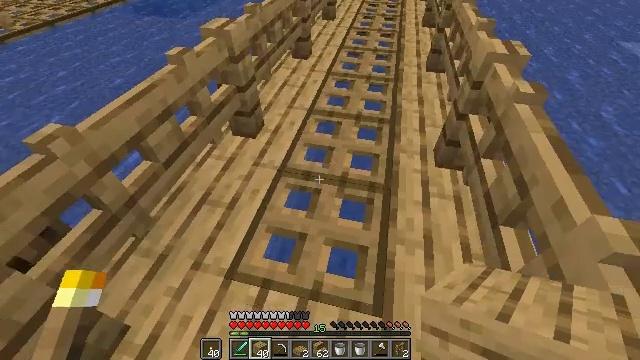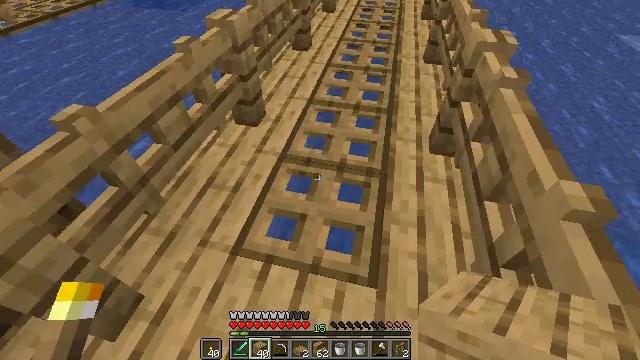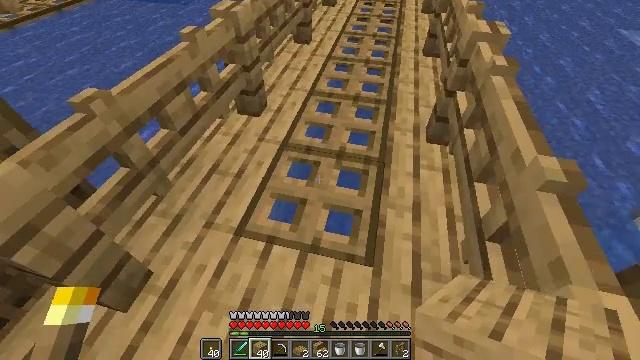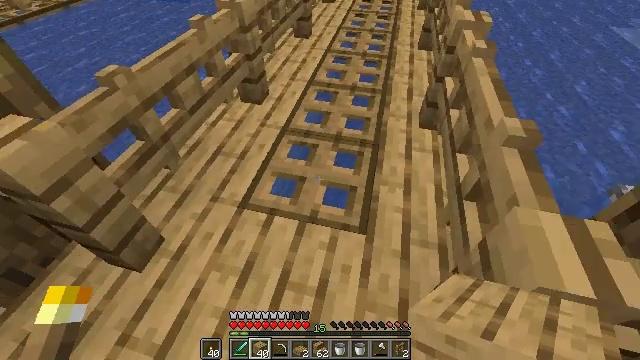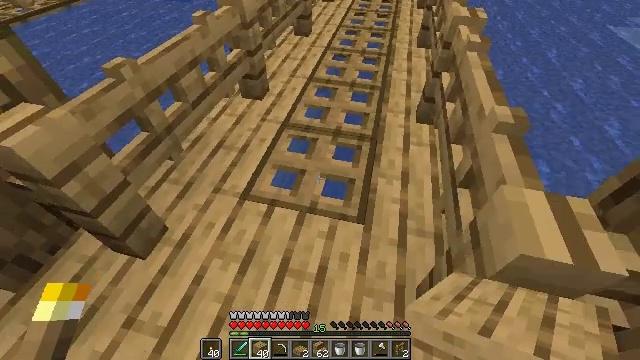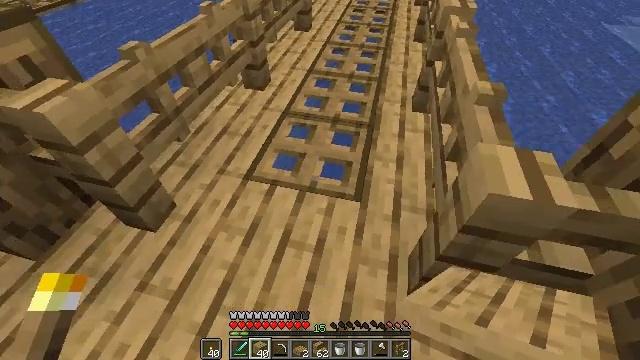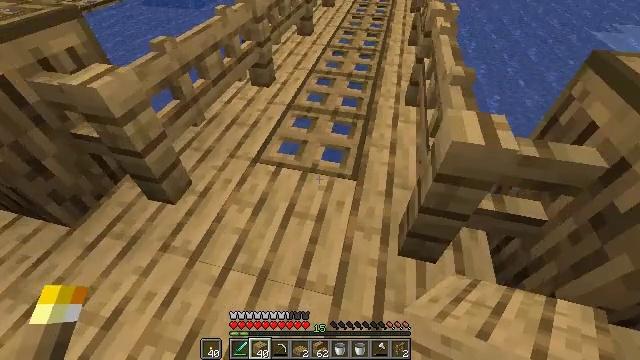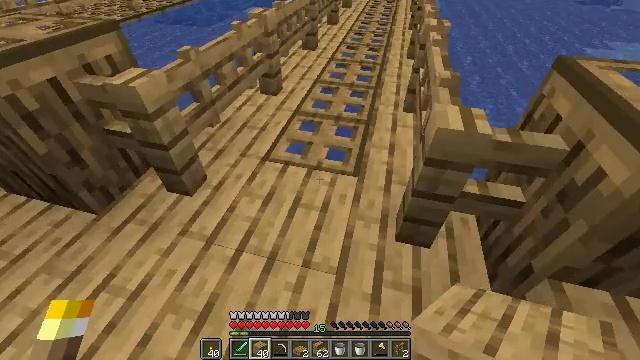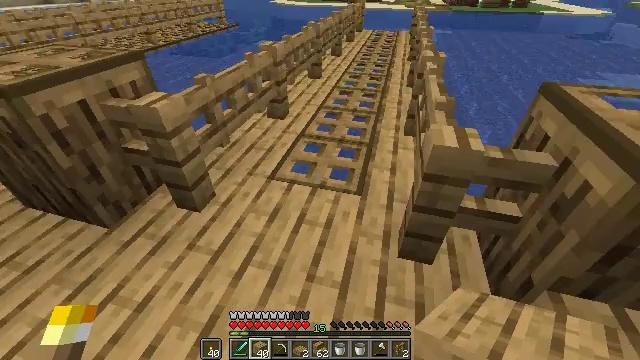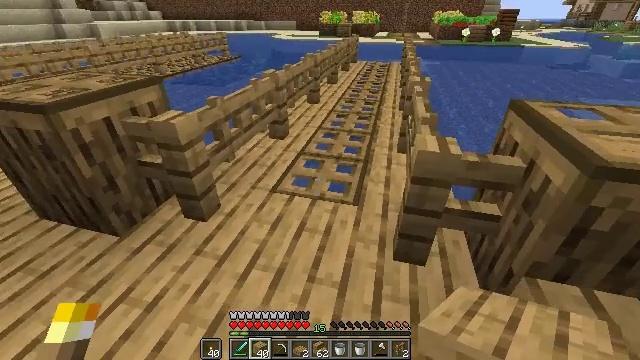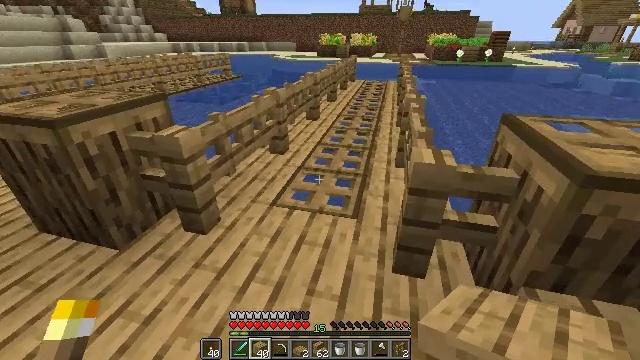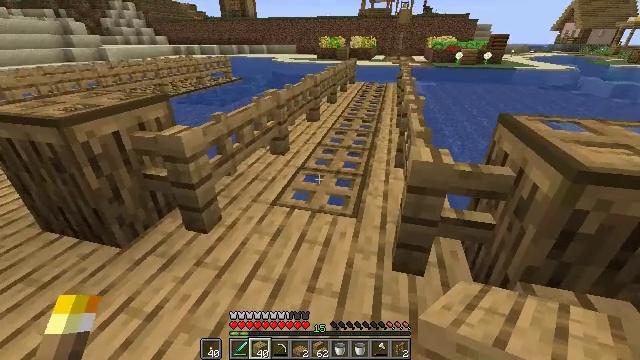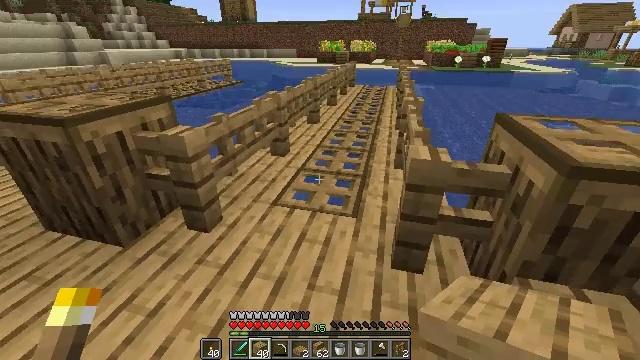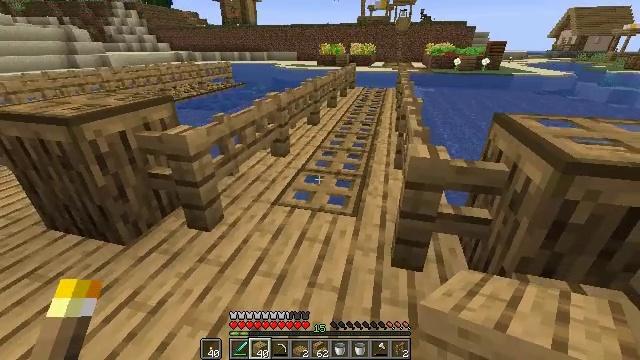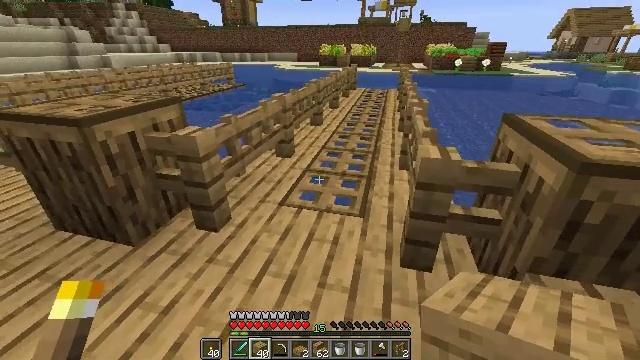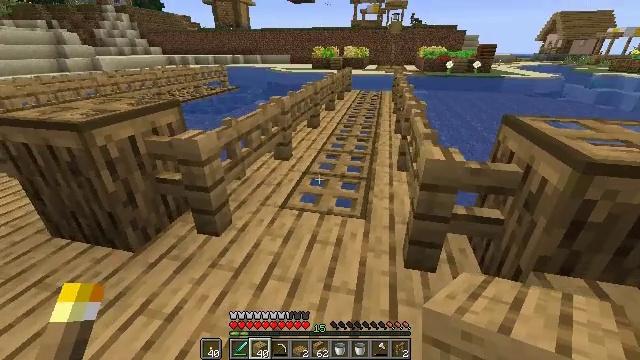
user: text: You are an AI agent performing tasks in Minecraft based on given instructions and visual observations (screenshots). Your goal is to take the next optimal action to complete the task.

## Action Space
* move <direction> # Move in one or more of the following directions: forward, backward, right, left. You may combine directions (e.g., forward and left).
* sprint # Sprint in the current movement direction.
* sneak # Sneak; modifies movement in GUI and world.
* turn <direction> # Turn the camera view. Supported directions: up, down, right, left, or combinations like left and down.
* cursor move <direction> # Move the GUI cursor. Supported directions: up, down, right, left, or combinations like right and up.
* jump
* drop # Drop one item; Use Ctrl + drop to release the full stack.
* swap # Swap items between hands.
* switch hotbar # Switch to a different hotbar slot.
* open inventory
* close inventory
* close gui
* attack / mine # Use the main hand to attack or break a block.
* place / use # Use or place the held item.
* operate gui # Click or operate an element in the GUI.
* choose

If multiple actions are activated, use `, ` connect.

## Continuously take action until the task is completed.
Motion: motion action
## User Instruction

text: Attack the oak trapdoor to recycle it.
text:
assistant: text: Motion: move back
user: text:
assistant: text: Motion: move back
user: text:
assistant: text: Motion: move back
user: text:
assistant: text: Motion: move back
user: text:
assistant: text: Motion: move back
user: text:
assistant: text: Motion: move back, turn up
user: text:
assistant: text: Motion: move back, turn up
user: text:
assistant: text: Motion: move back, turn up
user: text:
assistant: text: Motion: turn up
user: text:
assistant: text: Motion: turn up
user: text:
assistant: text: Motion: no_op
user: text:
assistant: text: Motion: no_op
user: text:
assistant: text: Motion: no_op
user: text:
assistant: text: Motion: move left
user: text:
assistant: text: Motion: move left, turn right
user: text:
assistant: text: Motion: move left, turn right
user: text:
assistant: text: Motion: move left, turn right
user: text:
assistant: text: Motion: turn right
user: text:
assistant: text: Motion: no_op
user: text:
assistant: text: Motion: no_op
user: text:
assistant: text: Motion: no_op
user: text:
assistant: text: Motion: no_op
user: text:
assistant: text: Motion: no_op
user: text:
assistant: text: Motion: no_op
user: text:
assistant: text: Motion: turn right
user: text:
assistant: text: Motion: turn right
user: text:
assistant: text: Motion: turn right
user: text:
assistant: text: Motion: no_op
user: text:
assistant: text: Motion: no_op
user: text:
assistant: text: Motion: no_op